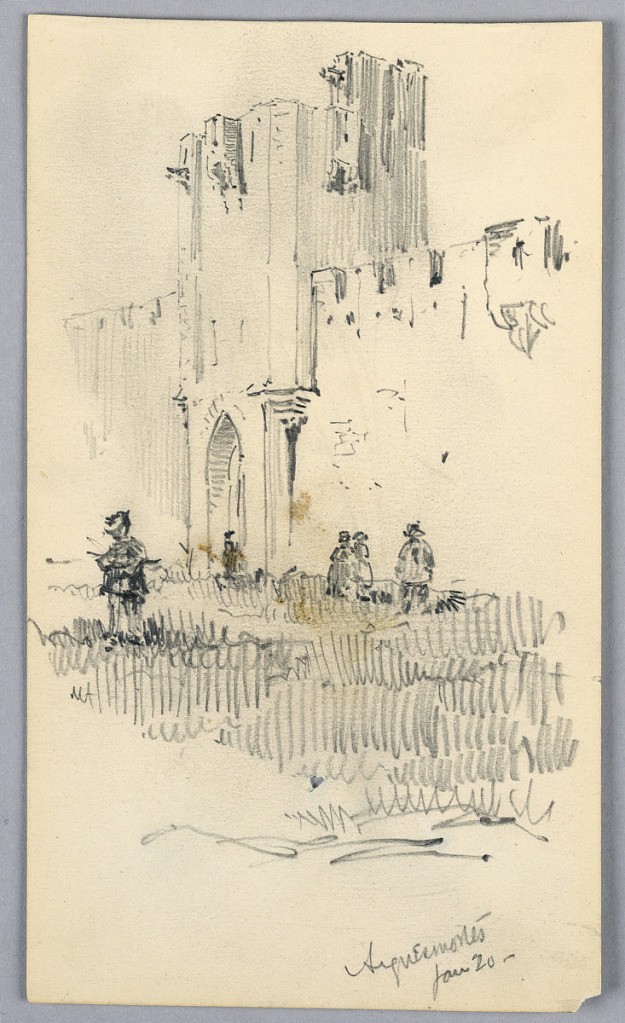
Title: At Aigues—Mortes
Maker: Arnold William Brunner, American, 1857–1925
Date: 1892
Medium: Graphite on paper
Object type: Drawing
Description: A field, with figures, in front of a castle, walls and entrance